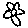
Label: flower